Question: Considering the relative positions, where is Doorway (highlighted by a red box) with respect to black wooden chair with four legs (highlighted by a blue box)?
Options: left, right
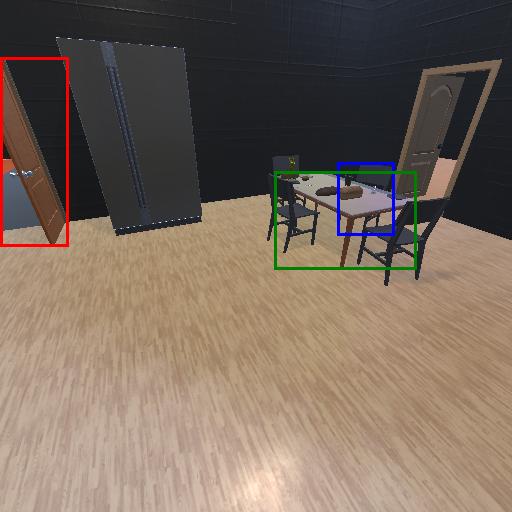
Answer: left